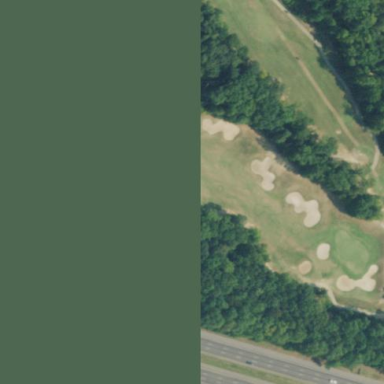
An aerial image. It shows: Golf fairway surrounded by grass.